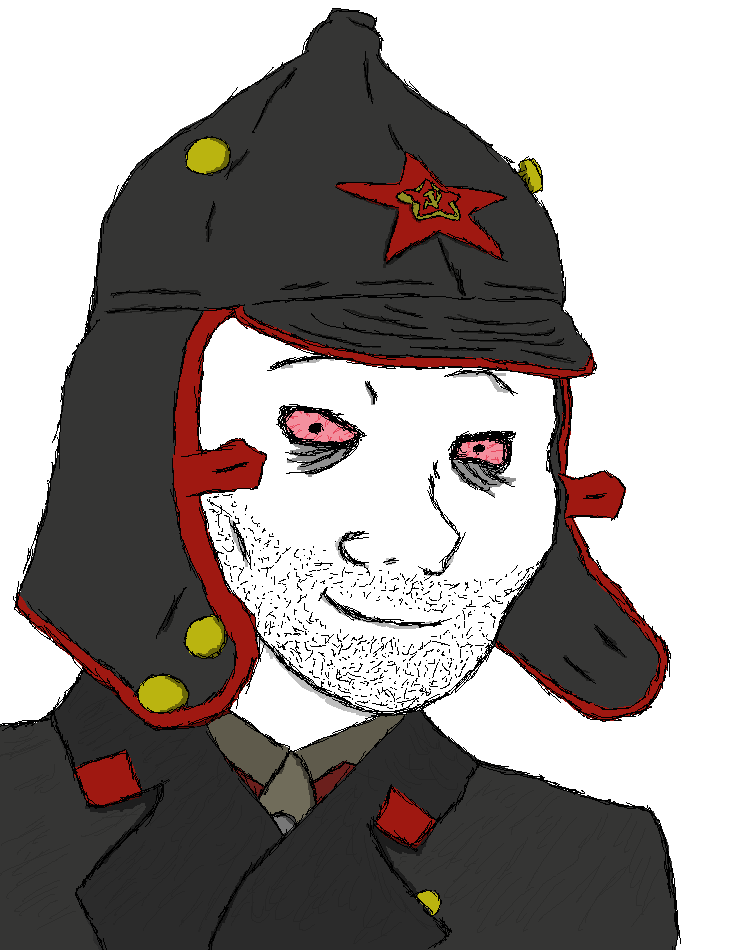
Label: 5_Tired_Wojak